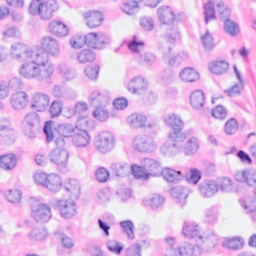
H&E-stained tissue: Breast